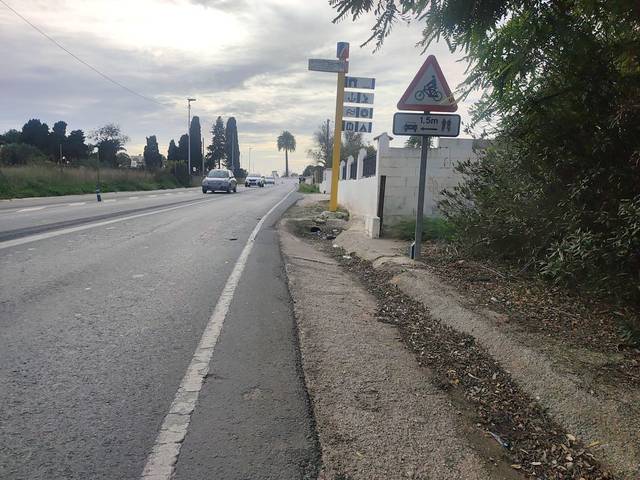
Region: Spain
Coordinates: 38.564, -0.09074